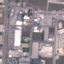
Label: Industrial